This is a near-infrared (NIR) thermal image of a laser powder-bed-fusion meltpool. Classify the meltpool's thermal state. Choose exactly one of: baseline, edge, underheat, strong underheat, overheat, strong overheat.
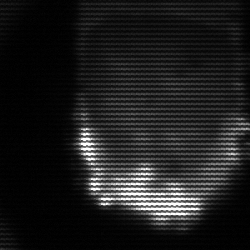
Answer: baseline